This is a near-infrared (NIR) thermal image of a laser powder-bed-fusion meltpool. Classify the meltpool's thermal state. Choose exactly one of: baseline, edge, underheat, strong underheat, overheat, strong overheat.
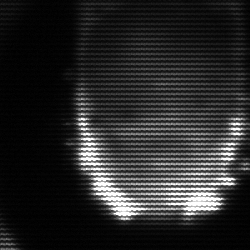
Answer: baseline